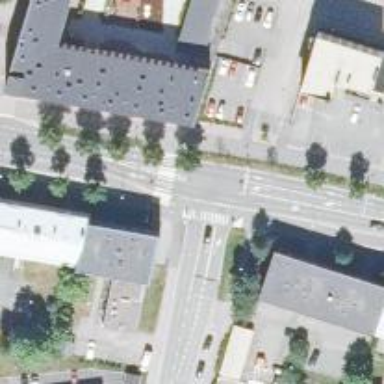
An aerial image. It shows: Asphalt cycleway with crossing.